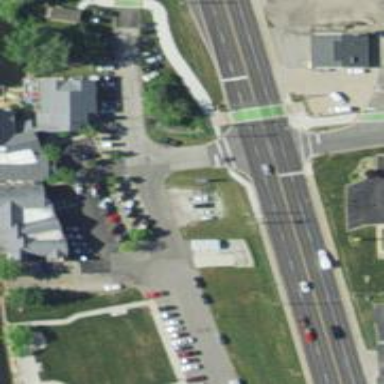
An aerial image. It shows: Footway with asphalt surface and marked crossing. The crossing is designated by lines.